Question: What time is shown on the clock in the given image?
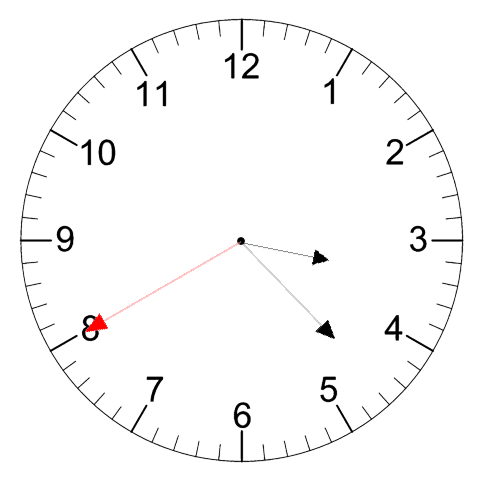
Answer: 03:22:40